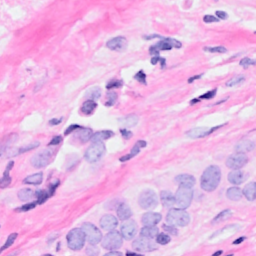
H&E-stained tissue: Breast